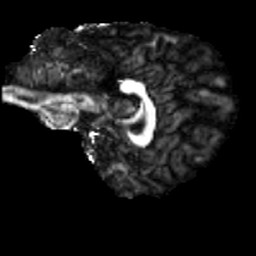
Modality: FA
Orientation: sagittal
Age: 25
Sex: male
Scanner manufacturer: siemens
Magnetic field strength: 3 T
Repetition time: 3.5 s
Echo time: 0.086 s